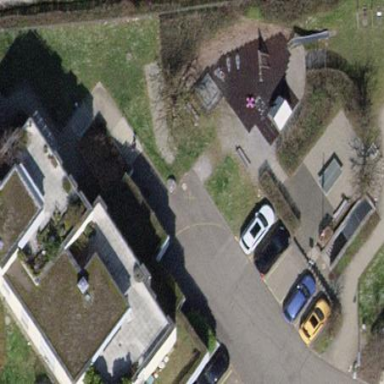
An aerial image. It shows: Playground area for leisure land.